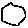
Label: hexagon